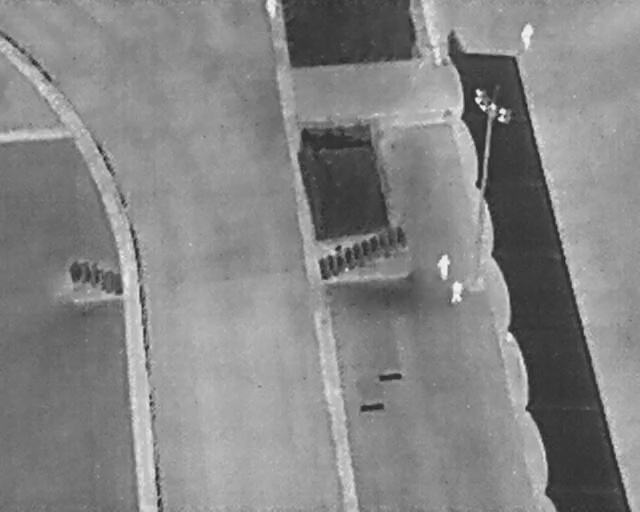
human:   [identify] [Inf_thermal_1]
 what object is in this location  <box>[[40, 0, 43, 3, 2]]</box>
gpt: <ref>1 medium person at the top</ref>

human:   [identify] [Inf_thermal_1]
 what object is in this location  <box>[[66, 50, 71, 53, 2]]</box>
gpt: <ref>1 large person at the center</ref>

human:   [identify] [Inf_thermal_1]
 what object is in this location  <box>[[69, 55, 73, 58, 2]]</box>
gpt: <ref>1 large person at the right</ref>